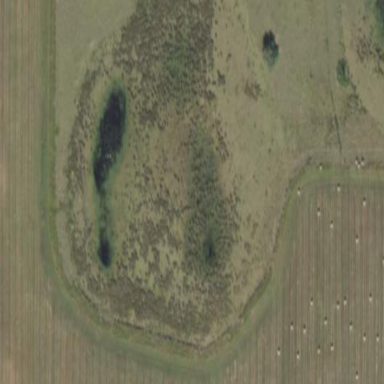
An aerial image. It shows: Marshy wetland area.